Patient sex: F
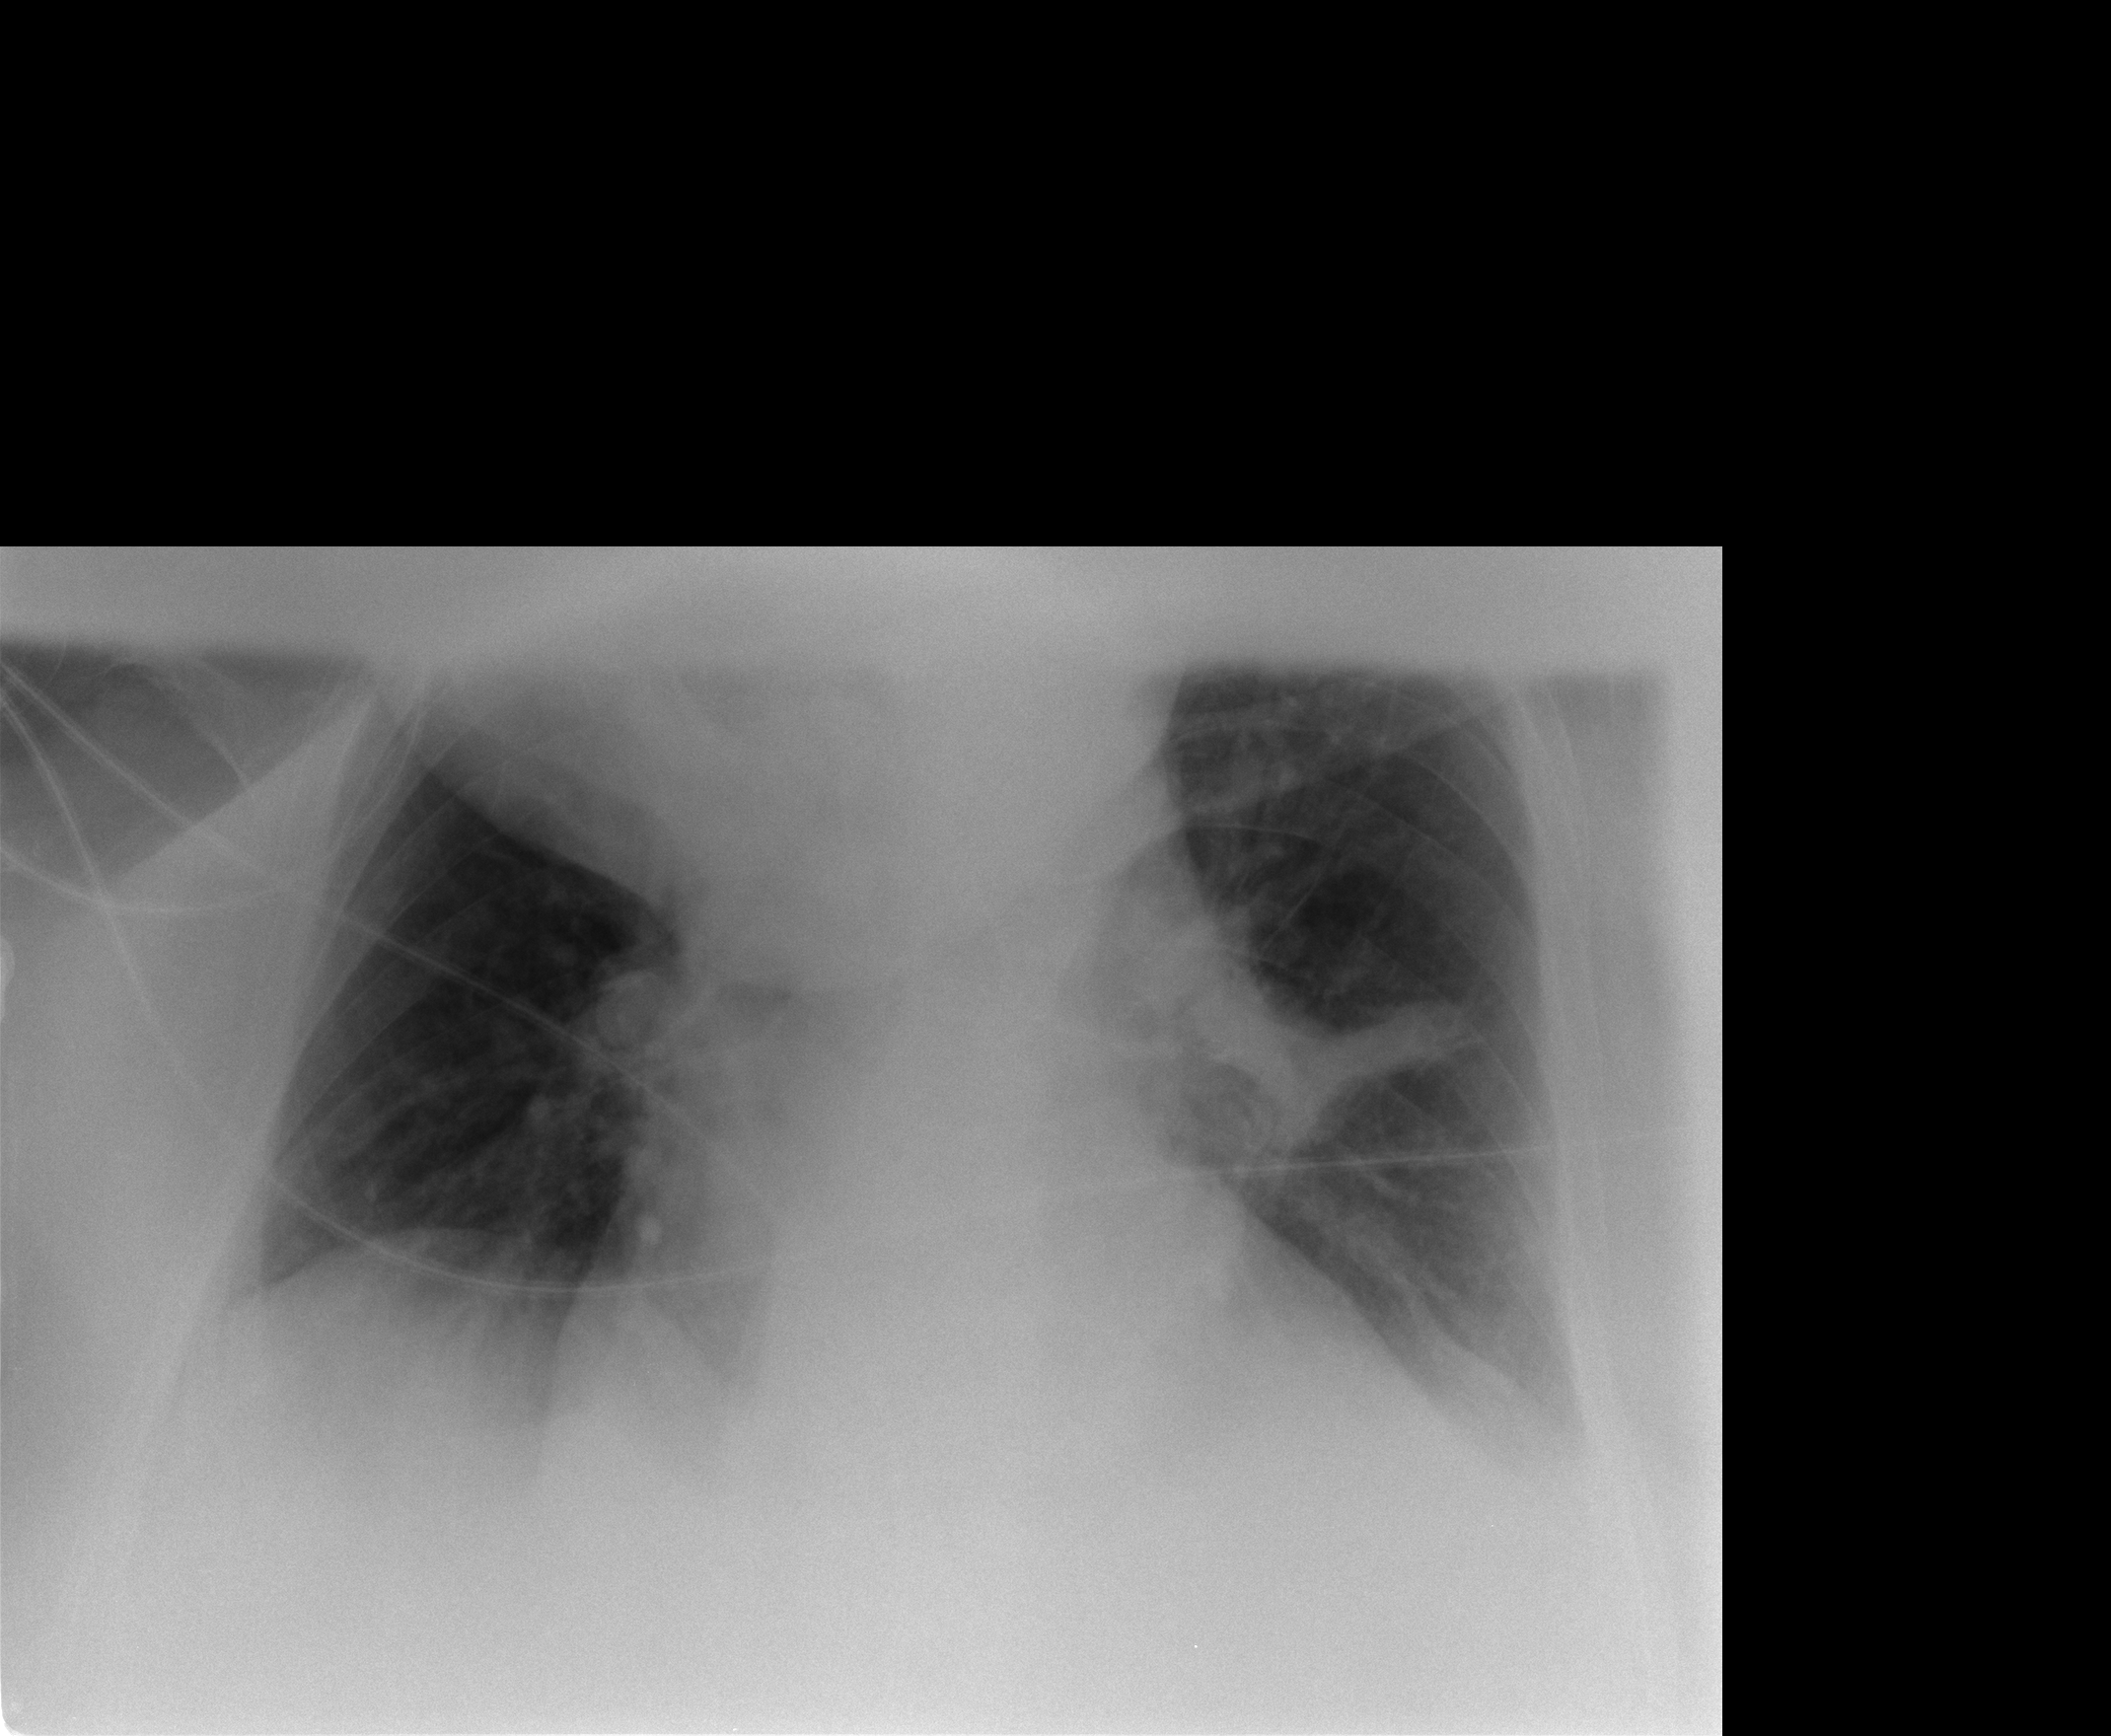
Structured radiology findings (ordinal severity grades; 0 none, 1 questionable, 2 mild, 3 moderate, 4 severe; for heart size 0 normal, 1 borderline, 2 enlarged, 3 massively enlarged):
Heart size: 2
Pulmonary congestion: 2
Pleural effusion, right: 0
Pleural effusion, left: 1
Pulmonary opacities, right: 0
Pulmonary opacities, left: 1
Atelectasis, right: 2
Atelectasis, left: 2